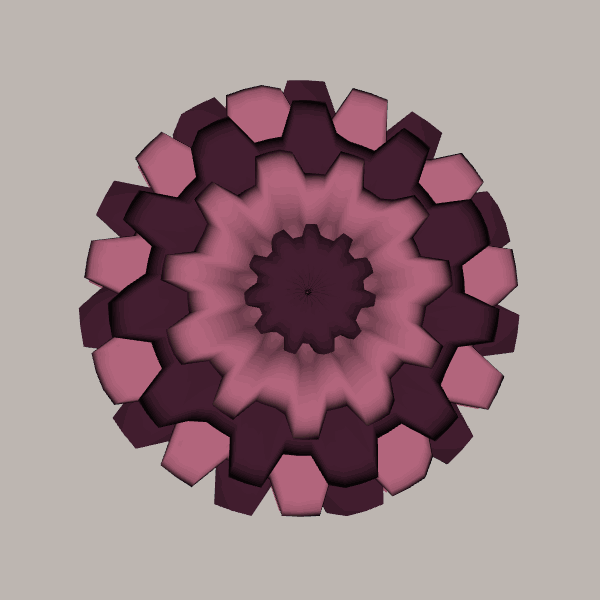
Background: light